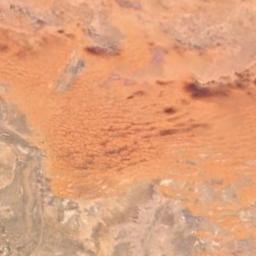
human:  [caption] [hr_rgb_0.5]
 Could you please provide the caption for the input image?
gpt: The color of this desert is orange .

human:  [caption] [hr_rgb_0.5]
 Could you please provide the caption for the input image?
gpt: This is a yellow desert with wavy stripes .

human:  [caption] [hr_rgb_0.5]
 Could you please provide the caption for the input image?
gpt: The desert has orange sand and some mountains .

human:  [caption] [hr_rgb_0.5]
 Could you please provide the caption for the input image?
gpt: The yellow desert is next to the bare land .

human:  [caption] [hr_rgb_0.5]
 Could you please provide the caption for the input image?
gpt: A desert covered with sand and bare land .